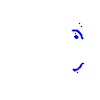
Particle: pion